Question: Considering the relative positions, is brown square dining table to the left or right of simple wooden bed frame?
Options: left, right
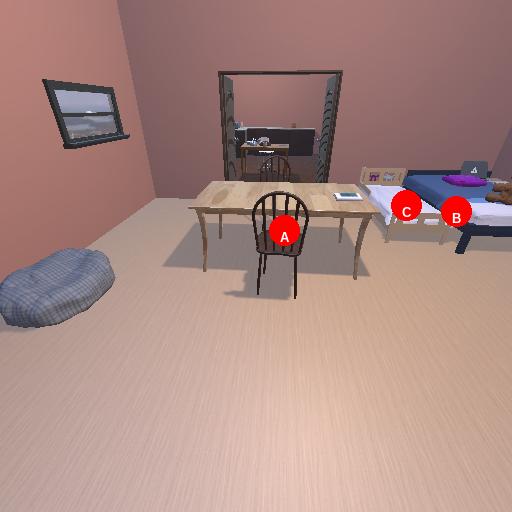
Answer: left